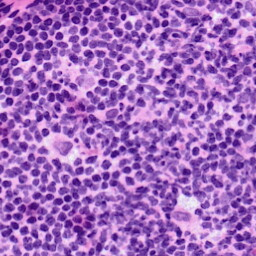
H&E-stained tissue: LymphNode